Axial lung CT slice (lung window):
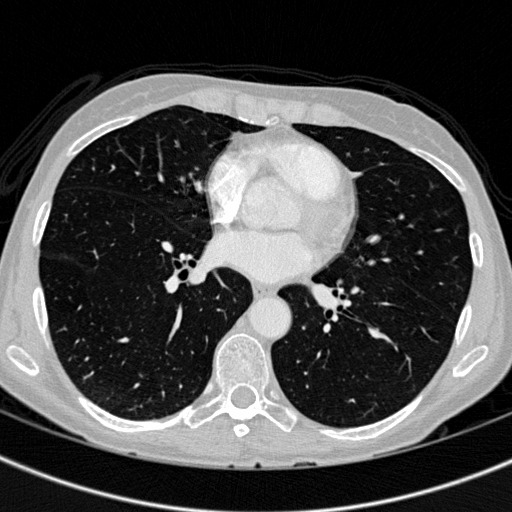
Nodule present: no